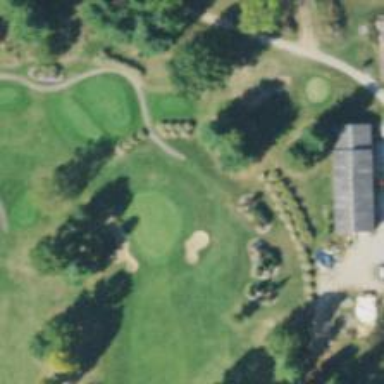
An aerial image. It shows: View of golf hole.